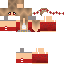
A female human skin with medium skin, wearing brown long hair dressed in a red hoodie and red pants, featuring a closed mouth.